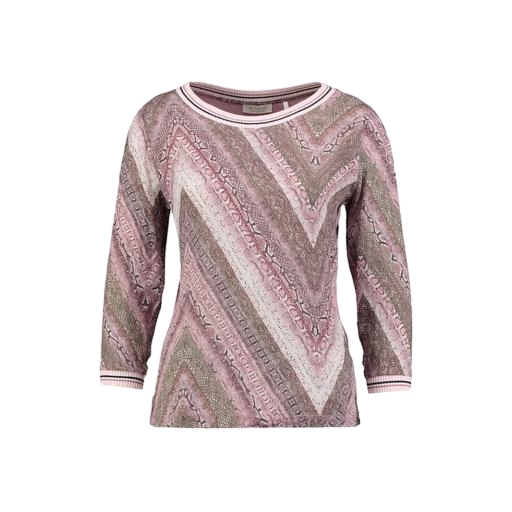
pink jacquard raglan-sleeve top, three-quarter sleeved jersey top, purple printed lace-yoke t-shirt only macy, white background